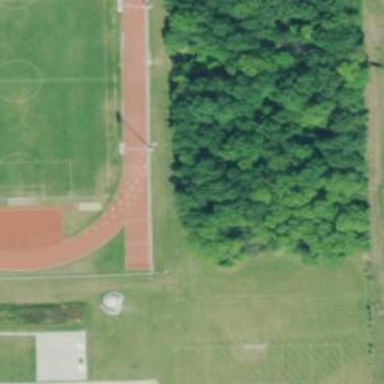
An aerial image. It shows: Athletic track located in leisure land area.